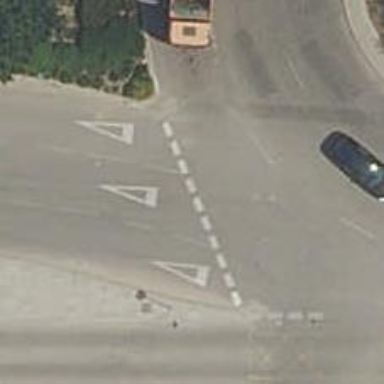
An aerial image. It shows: Road with "give way" sign.